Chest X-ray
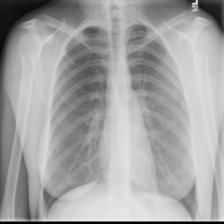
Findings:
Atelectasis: negative
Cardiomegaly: negative
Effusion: negative
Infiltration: negative
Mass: negative
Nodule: negative
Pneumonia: negative
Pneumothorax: negative
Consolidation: negative
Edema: negative
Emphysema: negative
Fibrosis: negative
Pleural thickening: negative
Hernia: negative